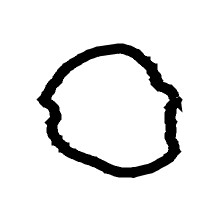
Shape: circle